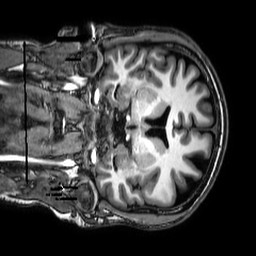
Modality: T1w
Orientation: coronal
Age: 44
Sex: male
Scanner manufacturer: philips
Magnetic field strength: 3 T
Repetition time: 0.008129 s
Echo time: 0.003719 s